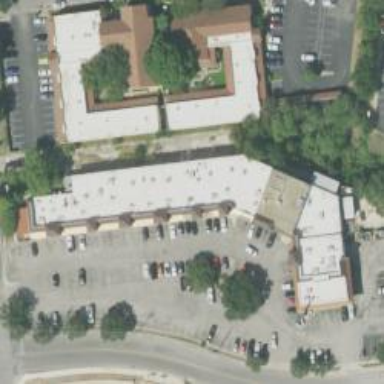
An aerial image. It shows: Healthcare clinic.